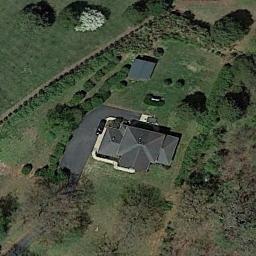
Label: residential